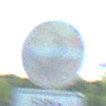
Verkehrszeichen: VerbotDerEinfahrt
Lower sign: SonstigeFahrzeugePersonengruppenFrei4
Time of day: MorningAfternoon
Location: Outdoor (Suburban)
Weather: PartlyCloudy
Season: NotSpecified
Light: Natural